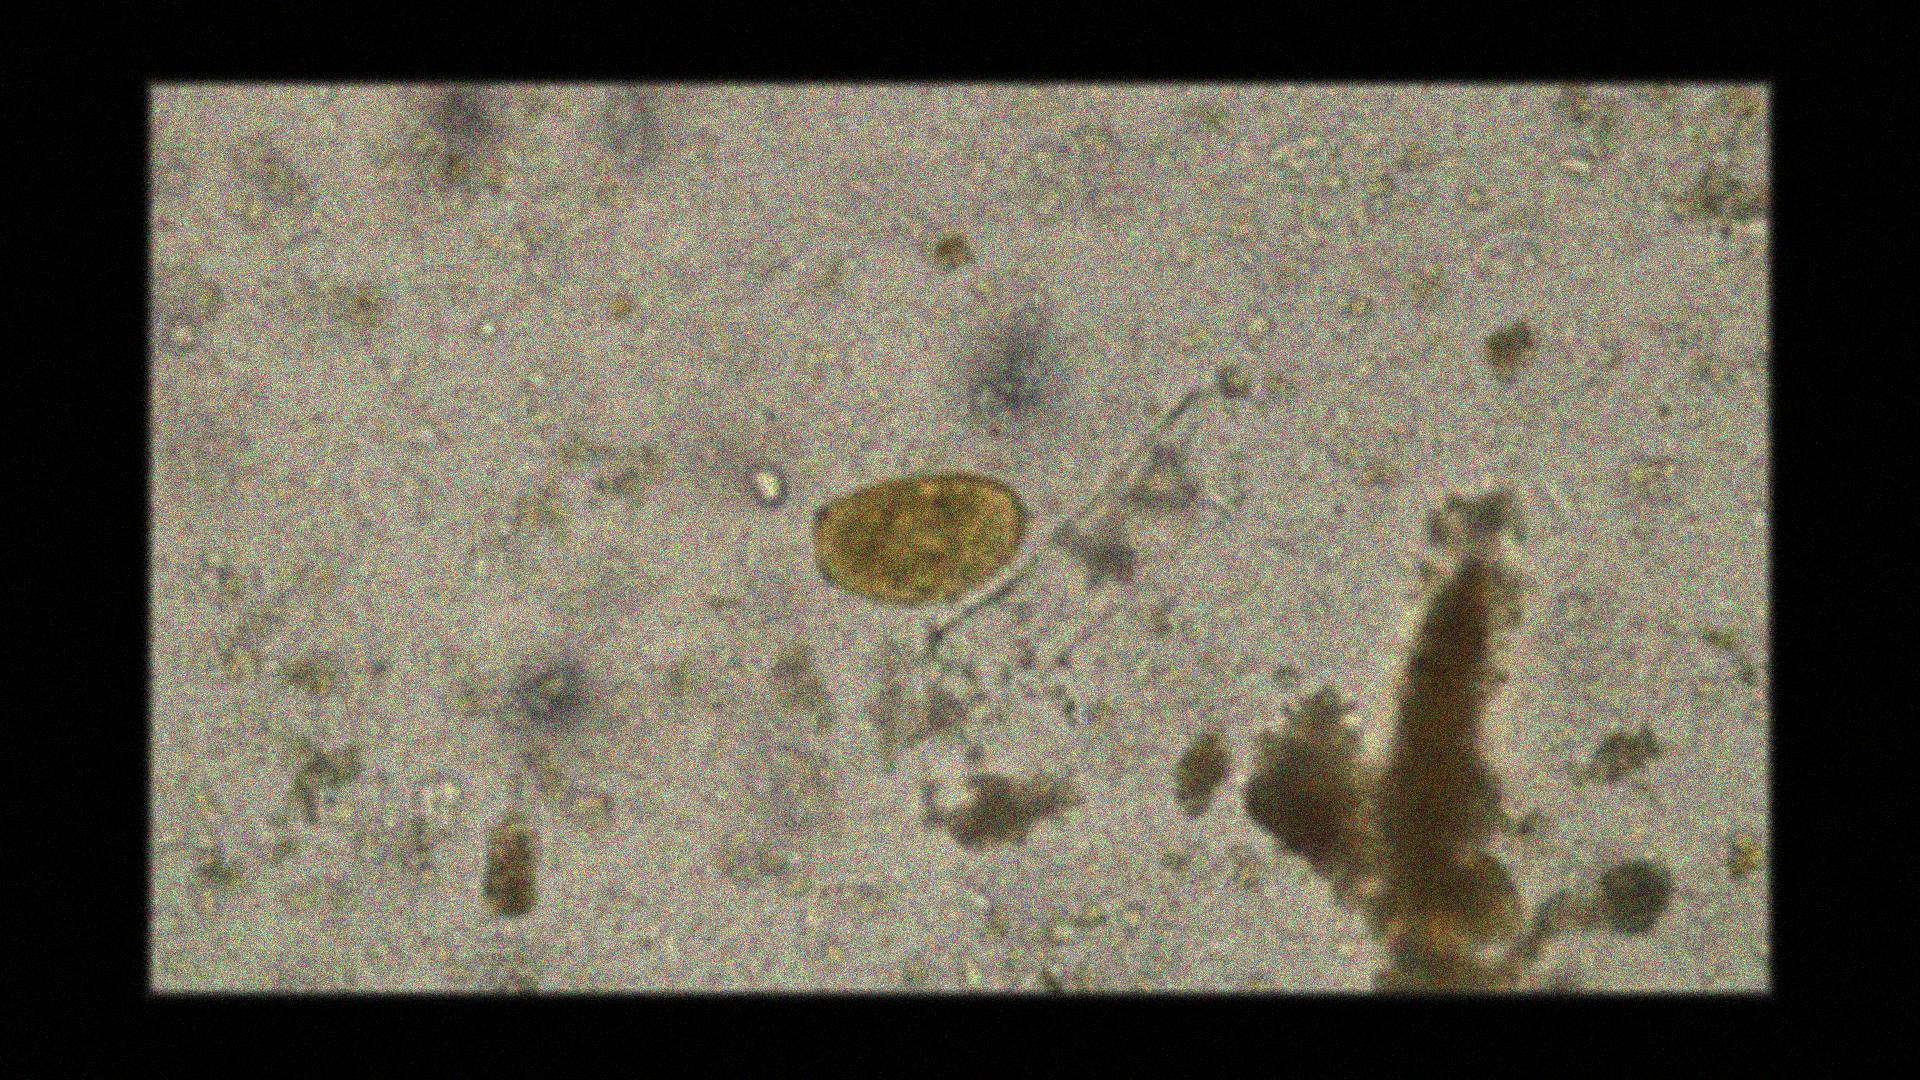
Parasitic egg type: Paragonimus spp